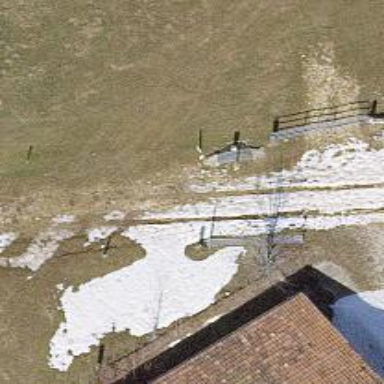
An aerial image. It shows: Gate.